Aerial crown-view tile of a tropical tree (Barro Colorado Island, Panama), acquired 20241112:
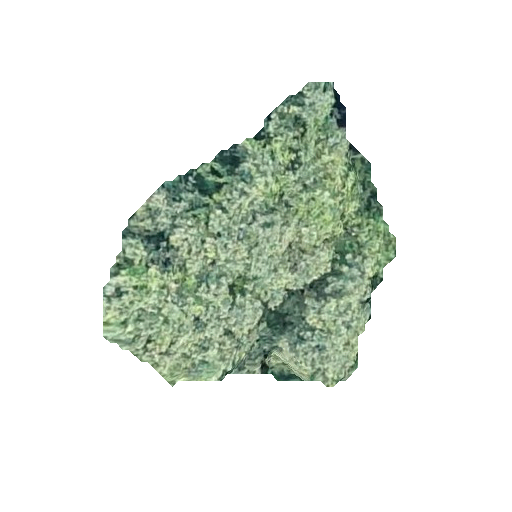
Species: Luehea seemannii
GBIF accepted scientific name: Luehea seemannii
Crown area: 91.783 m²